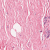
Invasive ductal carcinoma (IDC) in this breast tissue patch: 0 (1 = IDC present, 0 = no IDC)